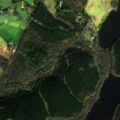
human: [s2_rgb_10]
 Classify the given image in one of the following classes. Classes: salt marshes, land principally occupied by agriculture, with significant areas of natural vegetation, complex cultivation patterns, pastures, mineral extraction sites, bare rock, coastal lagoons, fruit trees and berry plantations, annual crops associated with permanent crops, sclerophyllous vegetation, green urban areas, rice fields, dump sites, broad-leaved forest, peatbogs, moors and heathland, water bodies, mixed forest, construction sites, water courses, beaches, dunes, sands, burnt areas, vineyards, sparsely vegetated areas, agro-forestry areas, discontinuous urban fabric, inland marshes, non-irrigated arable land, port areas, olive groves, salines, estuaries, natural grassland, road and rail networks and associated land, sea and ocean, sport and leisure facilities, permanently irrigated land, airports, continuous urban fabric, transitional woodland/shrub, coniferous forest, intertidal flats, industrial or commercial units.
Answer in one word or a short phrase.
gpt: pastures, broad-leaved forest, coniferous forest, water bodies